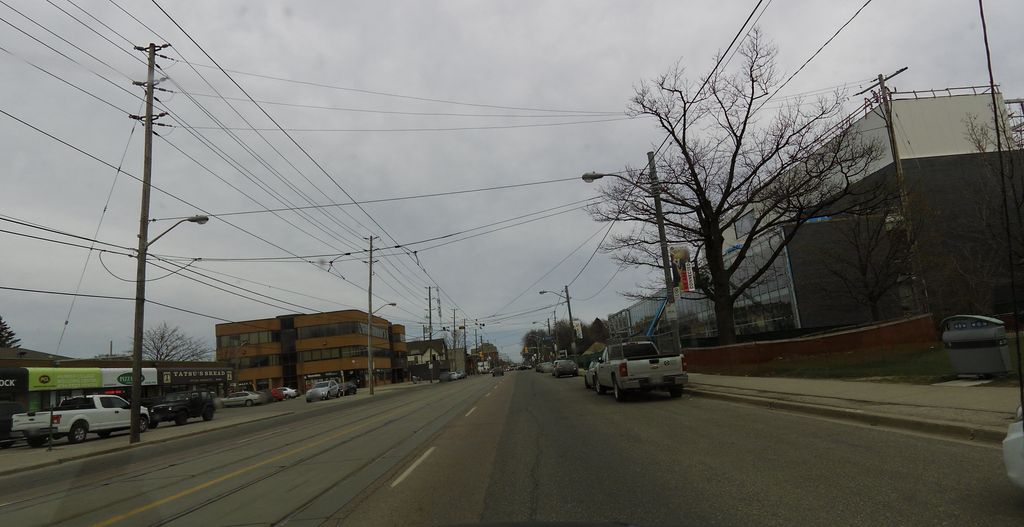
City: toronto